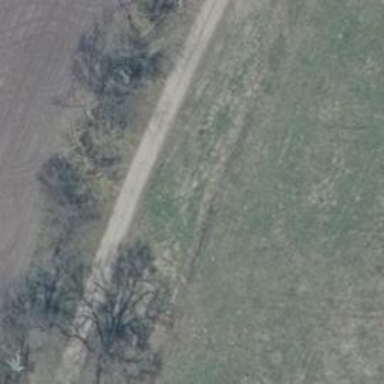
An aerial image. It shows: Gravel track with grade 2 quality.